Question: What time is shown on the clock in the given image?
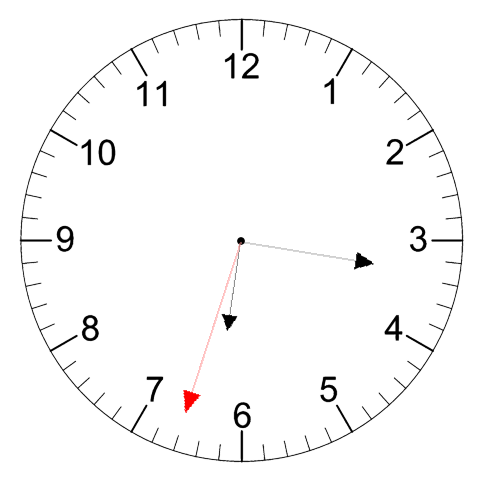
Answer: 06:16:33